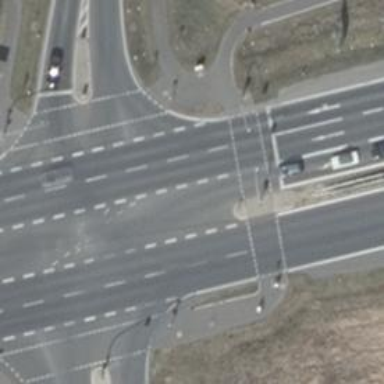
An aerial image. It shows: Asphalt primary motorway.